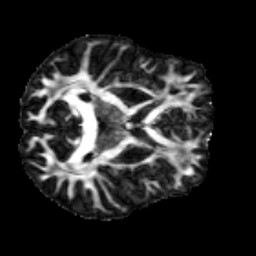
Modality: FA
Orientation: axial
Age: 24
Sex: female
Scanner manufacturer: siemens
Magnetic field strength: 3 T
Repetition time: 3.5 s
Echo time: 0.086 s